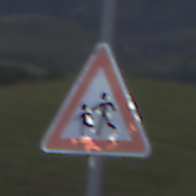
Verkehrszeichen: KinderRechts
Umgebung: Outdoor, Nature
Tageszeit: SunriseSunset
Wetter: PartlyCloudy
Licht: Natural
Jahreszeit: NotSpecified
Kontrast: LowContrast